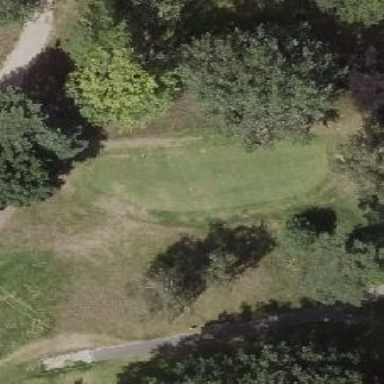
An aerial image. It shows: Golf tee.